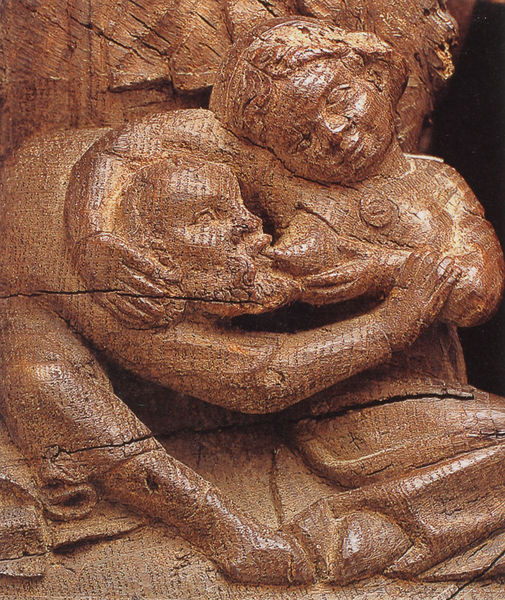
Titel: Kölner Dom, Chorgestühl
Standort: Köln, Dom (EU - D - NRW)
Schlagwörter: baum, mann, nackt, ausschnitt, brust, busen, frau, holz, mund, bart, kind, paar, locken, scheitel, skulptur, lächeln, farbig, robes, arm, hair, nose, old, woman, detail, brown, wooden, foto, alter, greis, stillen, kunst, schnitzerei, hand, wood, man, satyr, stone, ear, girl, young, child, eyes, mother, mouth, beard, couple, faces, necklace, smile, sculpture, statue, breast, children, scene, human, ancient, arms, art, eye, säugen, breasts, figure, play, hoof, bronze, humans, carving, drinking, creepy, daughter, nuckeln, saugen, touch, feeding, nurse, nursing, prisoner, hug, lactation, breastfeeding, milk, clay, legend, boobs, tits, feed, nipple, sculpt, crack, hungry, suckling, saugend, suck, cracked, tit, siblings, starvation, breastfeed, pferdehuf, suckle, sucking, lactating, entwined